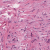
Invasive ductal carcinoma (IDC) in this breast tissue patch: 1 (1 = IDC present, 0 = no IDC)